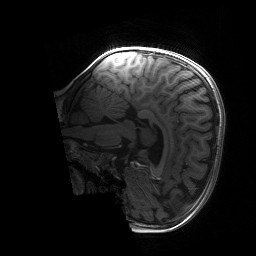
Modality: T1w
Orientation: sagittal
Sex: male
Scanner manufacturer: siemens
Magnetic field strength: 3 T
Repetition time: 1.9 s
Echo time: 0.00243 s